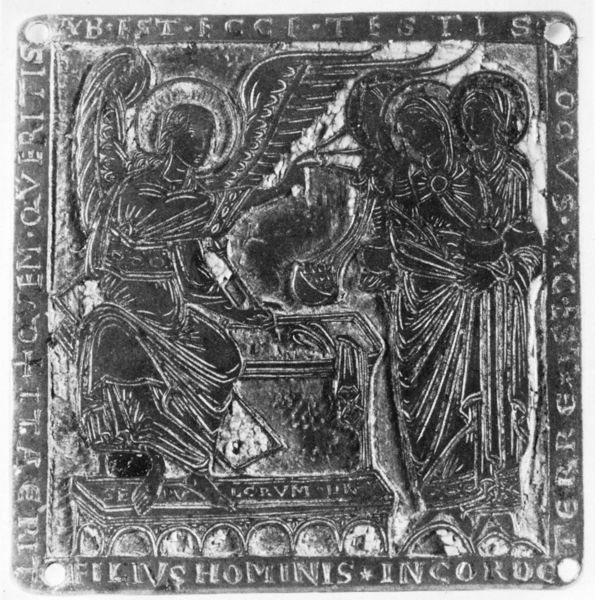
Titel: Die Frauen am Grabe
Standort: Rom, Vatikan, Museo Sacro (EU - I - Latium)
Schlagwörter: flügel, frauen, menschen, grau, falten, rahmen, silber, sockel, gewänder, engel, relief, schrift, figuren, metall, platte, eisen, druck, text, kachel, heiligenschein, drei frauen, römisch, relieff, latein, lateinisch, umrandet, gabriel, eingraviert, frauern, buchstabrn, kache